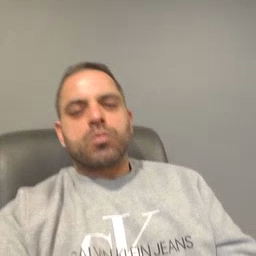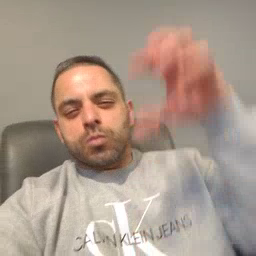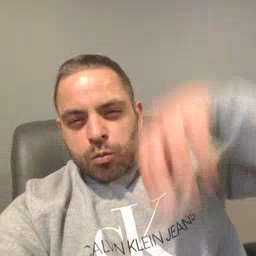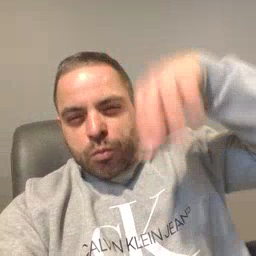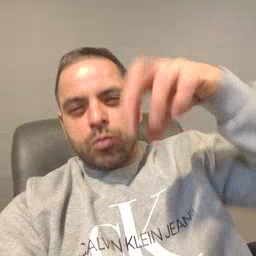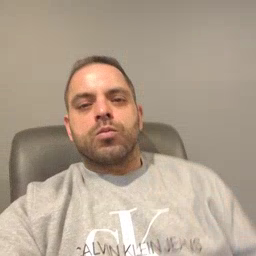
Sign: rain